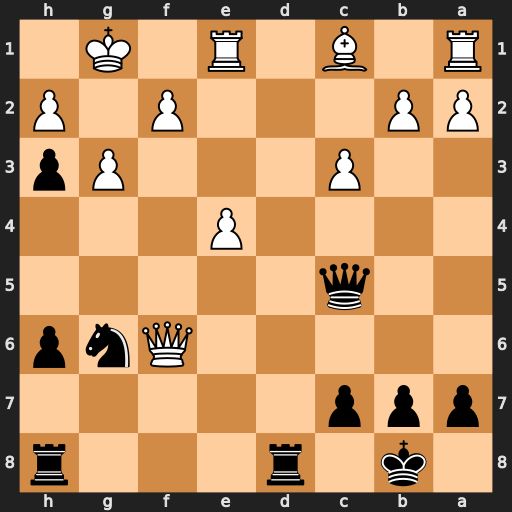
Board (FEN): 1k1r3r/ppp5/5Qnp/2q5/4P3/2P3Pp/PP3P1P/R1B1R1K1
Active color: b
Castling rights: -
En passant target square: -
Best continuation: Rhf8 Be3 Qh5 Qe6 Ne5